Question: suppose my bitmap is like
This image is actually in square transparent. I want to get the only viewable points as array so I can bound it and handle touch event on 'canvas'. Right now it is square so when I touch at the corner of the image it still detect touch event on image. i don't want to do like this. Only if user clicked on viewable part then only action would be taken otherwise not.
For temporary I have used radius of image from center point it works fine but accurate, also if this image triangle part length is long then if it remain in square format user fill/get event on image outside.
I have used 'canvas' to draw bitmap. Is there any other way or easy way to do this thing and handle event.
I have seen many games in that they used like custom shapes and touch event fire only on display part of object, how could i achieve this things.
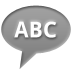
Answer: Take a look at coordinates:
<URL>
and
<URL>
Which goes into sprite:
<URL>
This may help too:
<URL>
Some of that should be helpful.